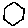
Label: hexagon